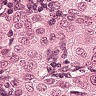
Metastatic tissue present: yes